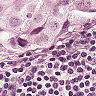
Metastatic tissue present: yes